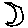
Label: moon